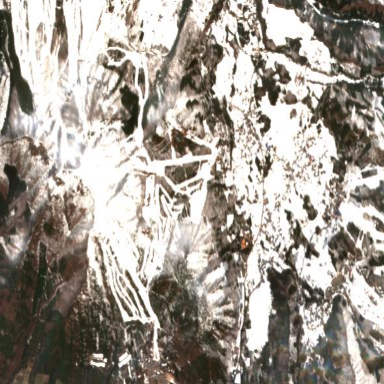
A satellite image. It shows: Area designated for winter sports.